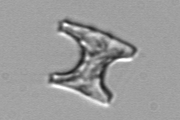
Label: Eucampia